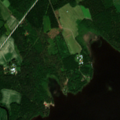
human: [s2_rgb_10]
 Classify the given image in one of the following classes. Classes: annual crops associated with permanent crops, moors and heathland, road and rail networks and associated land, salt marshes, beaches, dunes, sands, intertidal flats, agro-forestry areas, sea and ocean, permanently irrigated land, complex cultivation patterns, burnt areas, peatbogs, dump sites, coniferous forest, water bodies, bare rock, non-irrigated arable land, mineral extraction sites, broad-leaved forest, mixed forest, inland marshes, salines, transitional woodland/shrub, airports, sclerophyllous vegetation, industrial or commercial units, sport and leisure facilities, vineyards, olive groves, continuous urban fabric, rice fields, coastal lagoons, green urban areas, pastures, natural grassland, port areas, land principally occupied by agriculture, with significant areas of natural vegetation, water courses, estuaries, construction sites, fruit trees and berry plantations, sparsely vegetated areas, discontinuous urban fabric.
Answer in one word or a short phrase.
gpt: non-irrigated arable land, land principally occupied by agriculture, with significant areas of natural vegetation, coniferous forest, mixed forest, water bodies